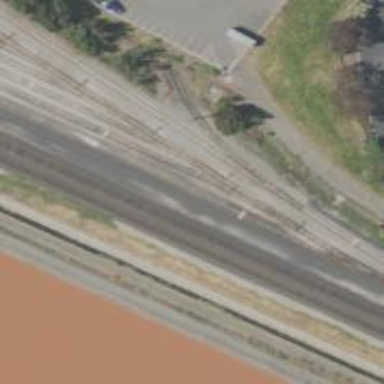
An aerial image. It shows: Railway yard used for servicing trains.